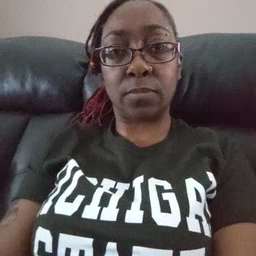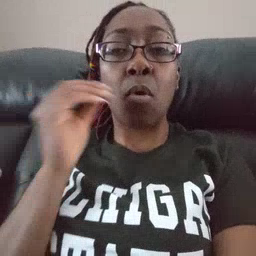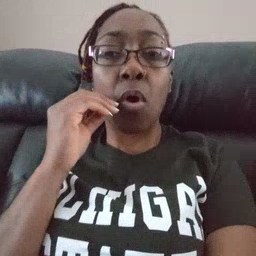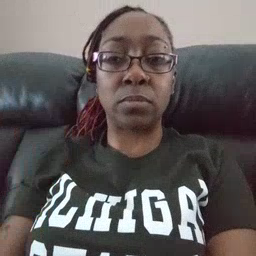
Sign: home